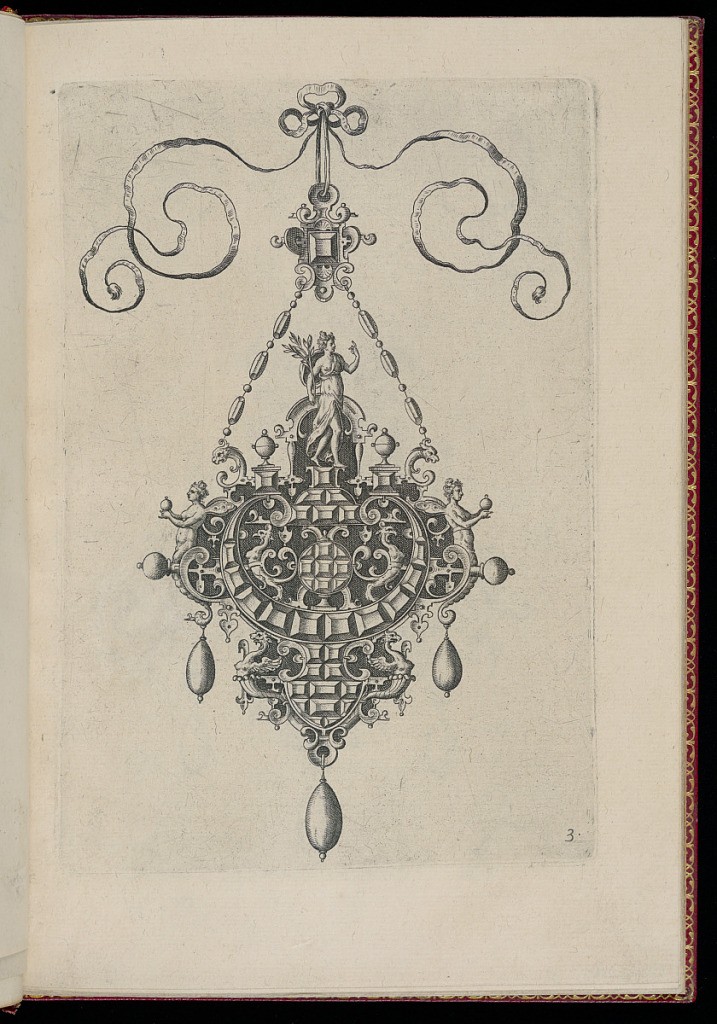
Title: Pendant Design
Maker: Hans Collaert the Elder, Flemish, ca. 1530 - 1581
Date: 1581
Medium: Engraving on paper
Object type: Print
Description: A pendant suspended from a ribbon with a bow knot. Strapwork forms a cruciform cartouche with three drop pearls. Details include griffins and faceted jewels. The plate is numbered.